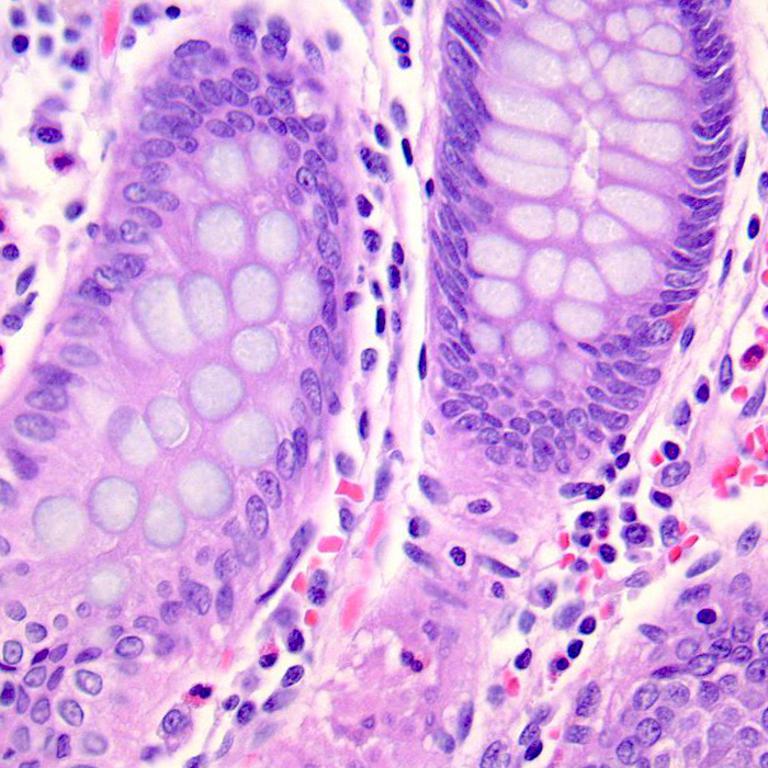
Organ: colon
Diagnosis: benign